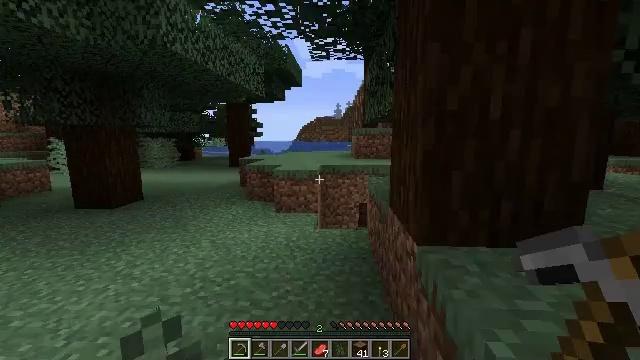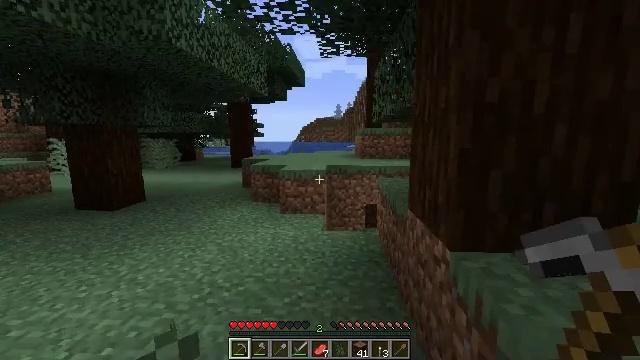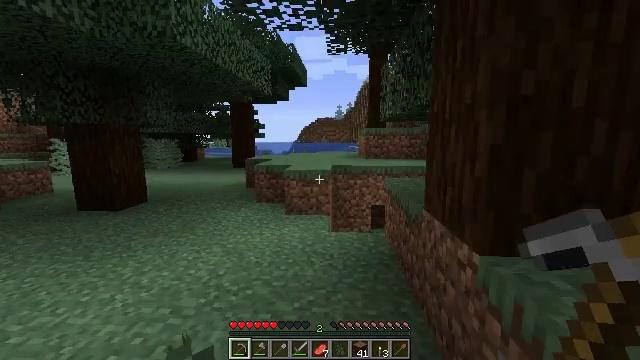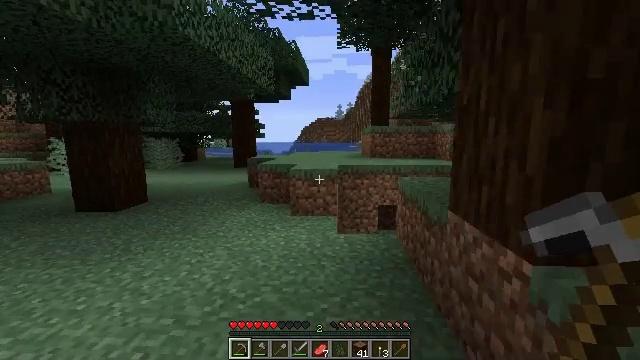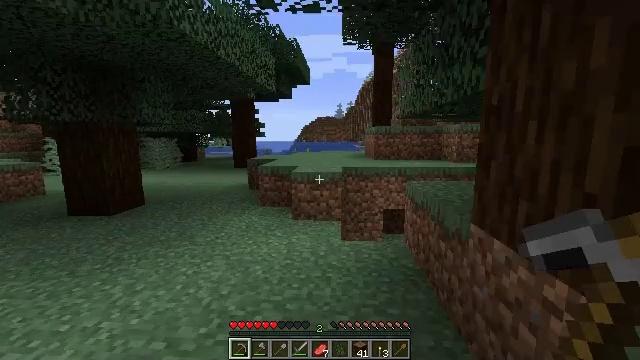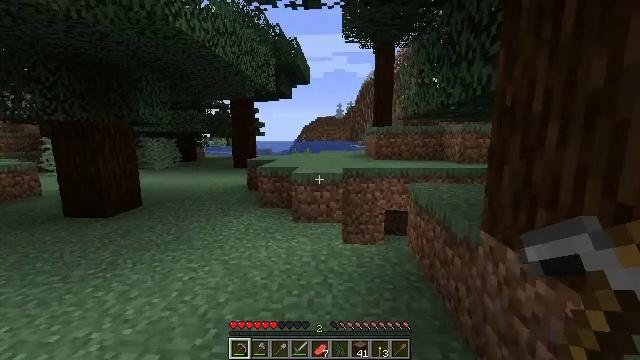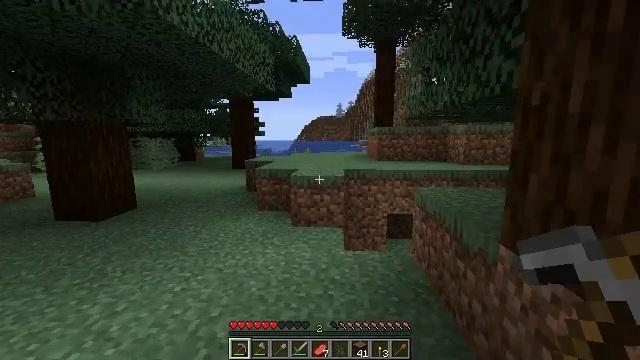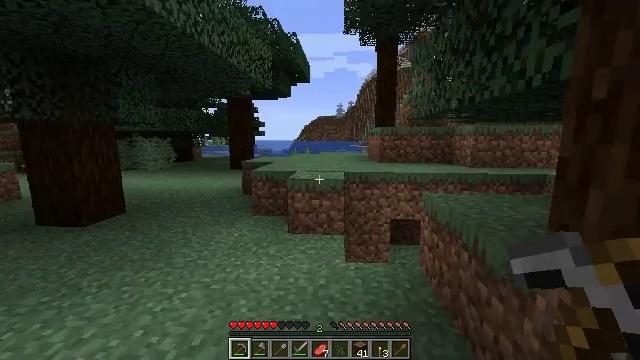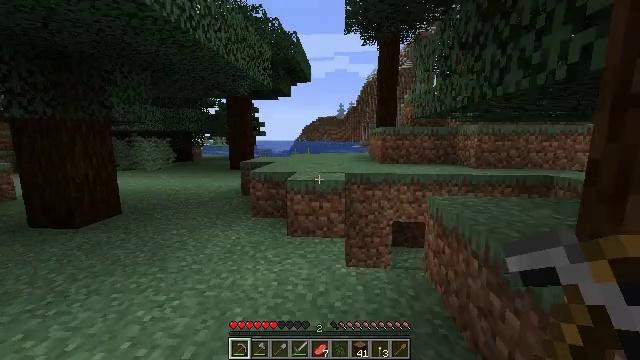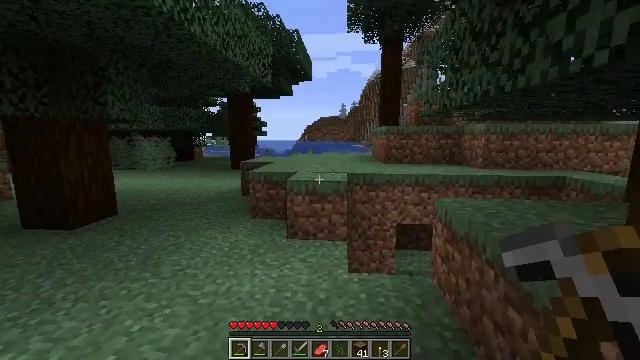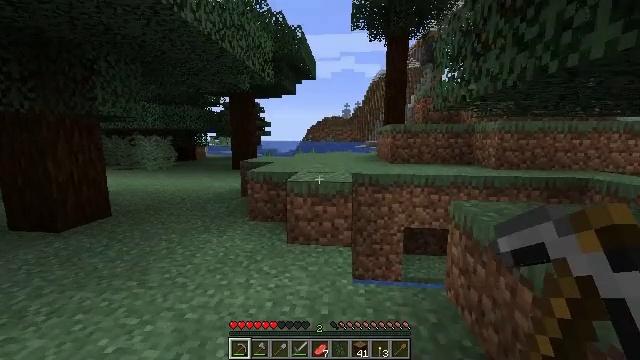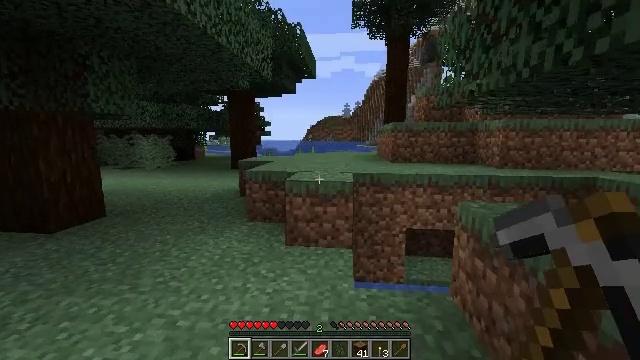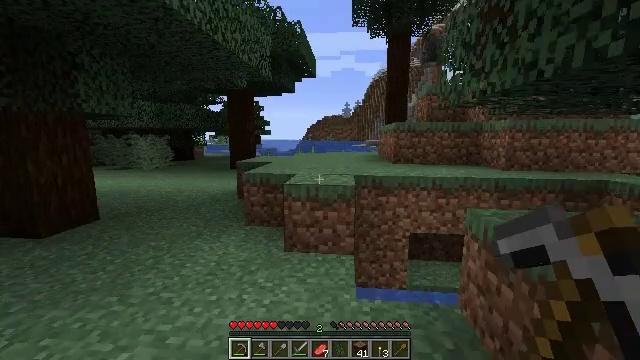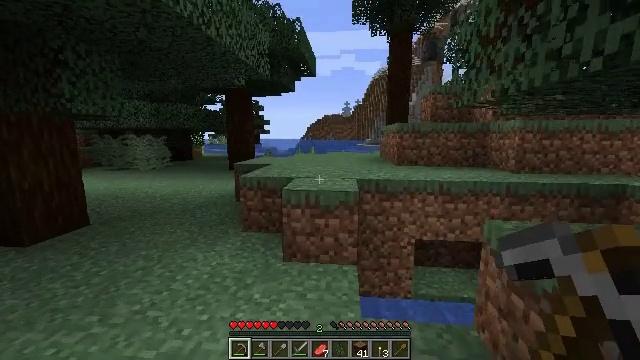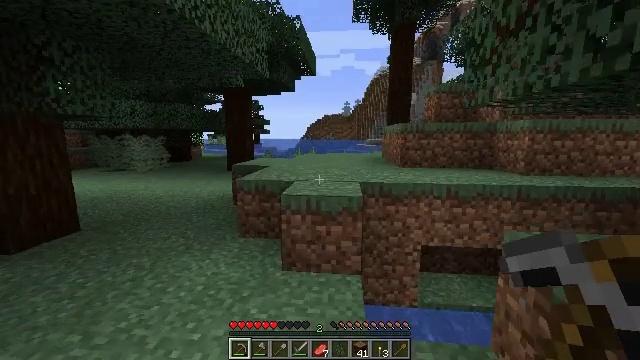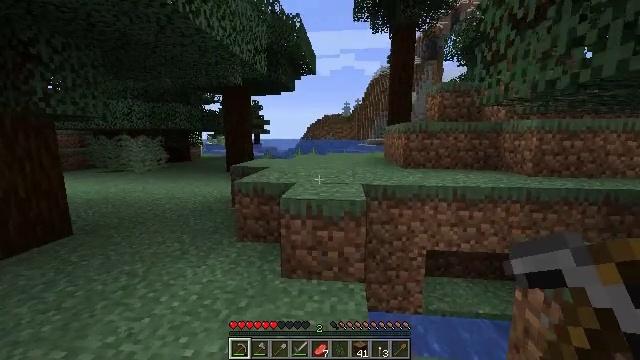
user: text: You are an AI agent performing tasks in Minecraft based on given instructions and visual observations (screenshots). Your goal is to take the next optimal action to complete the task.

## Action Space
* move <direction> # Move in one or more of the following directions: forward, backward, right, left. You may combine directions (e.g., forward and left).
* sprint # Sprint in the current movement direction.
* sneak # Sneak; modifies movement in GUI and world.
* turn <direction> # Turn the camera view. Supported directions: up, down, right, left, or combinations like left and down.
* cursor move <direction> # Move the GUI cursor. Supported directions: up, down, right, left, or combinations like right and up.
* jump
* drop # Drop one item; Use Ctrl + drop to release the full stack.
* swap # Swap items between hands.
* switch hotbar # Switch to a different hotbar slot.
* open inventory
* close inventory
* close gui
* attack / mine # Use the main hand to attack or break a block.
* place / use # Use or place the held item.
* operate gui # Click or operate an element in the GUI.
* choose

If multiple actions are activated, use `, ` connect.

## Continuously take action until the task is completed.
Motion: motion action
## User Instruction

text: Harvest sugar cane from the plant.
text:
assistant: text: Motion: move forward and move left
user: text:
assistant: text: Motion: move forward and move left
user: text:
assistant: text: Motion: move forward
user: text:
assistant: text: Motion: move forward
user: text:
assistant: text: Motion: move forward
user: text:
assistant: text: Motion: move forward
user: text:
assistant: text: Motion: move forward
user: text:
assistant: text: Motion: move forward
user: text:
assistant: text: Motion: move forward
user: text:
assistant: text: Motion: move forward
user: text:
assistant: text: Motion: move forward
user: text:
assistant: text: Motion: move forward
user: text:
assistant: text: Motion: move forward
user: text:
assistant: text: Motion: move forward
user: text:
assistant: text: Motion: move forward
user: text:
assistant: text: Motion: move forward
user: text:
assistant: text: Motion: move forward
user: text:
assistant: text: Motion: move forward
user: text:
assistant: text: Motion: move forward
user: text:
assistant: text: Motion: move forward, turn down
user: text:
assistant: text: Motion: move forward
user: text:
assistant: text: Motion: move forward
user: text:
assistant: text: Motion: move forward
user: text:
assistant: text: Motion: move forward, turn down
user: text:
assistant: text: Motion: move forward
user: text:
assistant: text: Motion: move forward, jump
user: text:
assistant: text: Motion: move forward, jump
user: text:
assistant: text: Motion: move forward, jump
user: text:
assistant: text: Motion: move forward, jump
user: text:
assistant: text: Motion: move forward